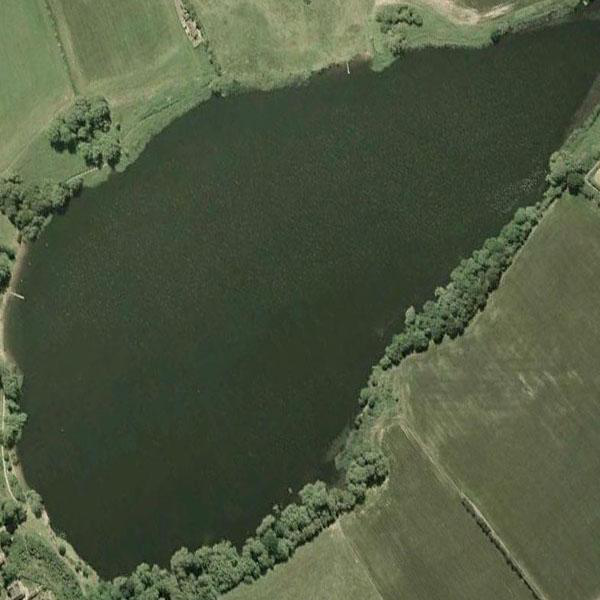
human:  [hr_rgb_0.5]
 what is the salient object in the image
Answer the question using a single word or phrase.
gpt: pond